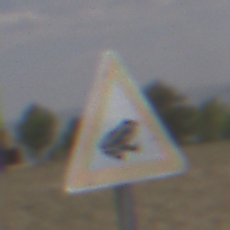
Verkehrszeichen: AmphibienwanderungLinks
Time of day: Midday
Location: Outdoor (Nature)
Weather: PartlyCloudy
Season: NotSpecified
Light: Natural